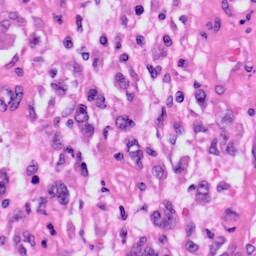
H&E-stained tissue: Skin